Question: Look at the picture below:

The svg container becomes larger whenever the chart is zoomed in (d3js). How come the child element(svg:g)'s change in size affects the size of its parent container(svg)? How do I prevent this from happening?
'''
var svgContainer = d3.select(".graph-container").append("svg")
.attr("id", "firstGraph")
.attr("width", w + margin[2] + margin[3]) // labels are placed in the margins
.attr("height", h + margin[0] + margin[1])
//.attr("viewBox", "0 0 "+(w+margin[2]+margin[3])+" "+containerHeight)
//.attr("preserveAspectRation", "xMidYMid")
.attr("transform", "translate(" + margin[2] + "," + margin[0] + ")")
//.append("svg:g")
//.attr("transform", "translate(" + margin[2] + "," + margin[0] + ")"); //origin at (marginLeft, marginTop)
var graph = svgContainer.append("svg:g")
.attr("width", w)
.attr("height", h)
.call(zoom);
var rect = graph.append("svg:rect")
.attr("width", w)
.attr("height", h)
.attr("class", "plot");
//draw price data line
graph.append("path")
.attr("d", line1(priceData))
.attr("class", "price");
//draw difficulty data line
graph.append("path")
.attr("d", line2(difficultyData))
.attr("class", "difficulty");
'''
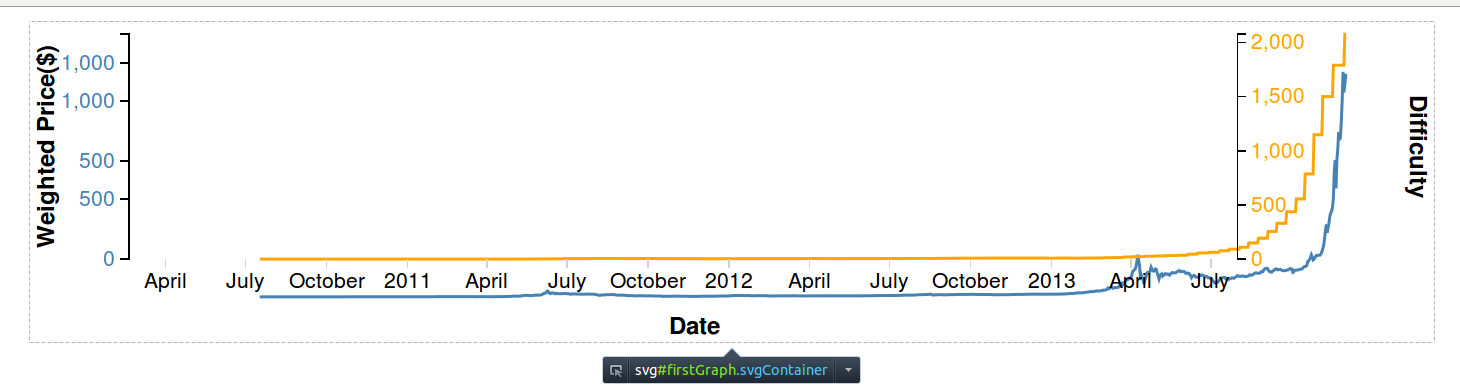
Answer: Use a <URL>:
'''
svgContainer.append("defs").append("clipPath")
.attr("id", "clip")
.append("rect")
.attr("width", w)
.attr("height", h);
'''
...
'''
graph.append("path")
.attr("d", line1(priceData))
.attr("clip-path", "url(#clip)")
.attr("class", "price");
'''
<URL>